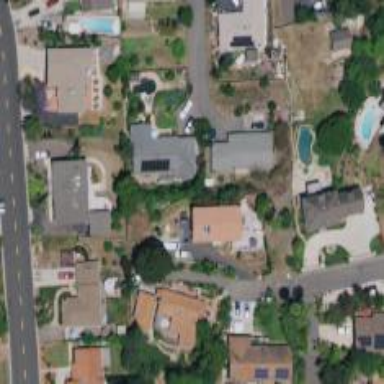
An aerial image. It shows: Driveway.